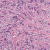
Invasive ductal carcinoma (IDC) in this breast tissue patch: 1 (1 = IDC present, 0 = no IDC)